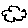
Label: cloud